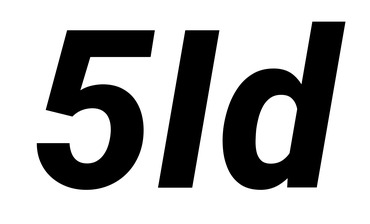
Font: Roboto-Italic_ExtraBold_Italic